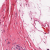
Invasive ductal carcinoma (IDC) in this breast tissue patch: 0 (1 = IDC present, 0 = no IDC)